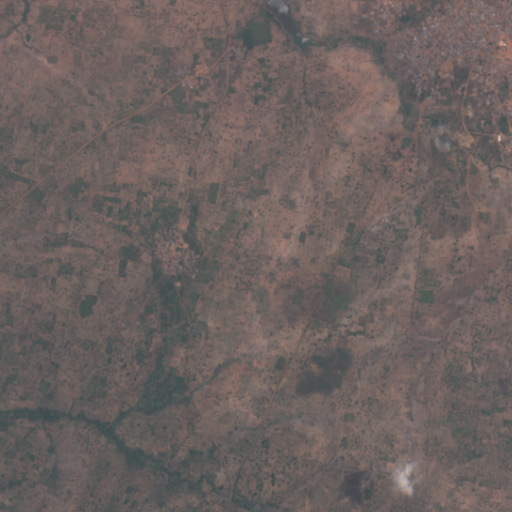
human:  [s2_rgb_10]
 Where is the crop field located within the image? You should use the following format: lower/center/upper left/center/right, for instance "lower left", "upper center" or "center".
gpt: The crop field is located in the upper right of the image.
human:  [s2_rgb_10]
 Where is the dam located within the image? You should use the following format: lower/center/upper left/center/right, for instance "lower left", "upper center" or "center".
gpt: The dam is located in the upper center of the image.
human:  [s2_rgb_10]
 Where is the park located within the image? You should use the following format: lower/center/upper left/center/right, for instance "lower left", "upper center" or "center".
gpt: The park is located in the center of the image.
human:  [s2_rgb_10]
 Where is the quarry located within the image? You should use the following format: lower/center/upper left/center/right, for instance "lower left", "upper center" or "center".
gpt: There is no quarry in the image.